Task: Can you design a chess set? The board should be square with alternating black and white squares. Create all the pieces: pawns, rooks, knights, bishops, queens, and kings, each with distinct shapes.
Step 803:
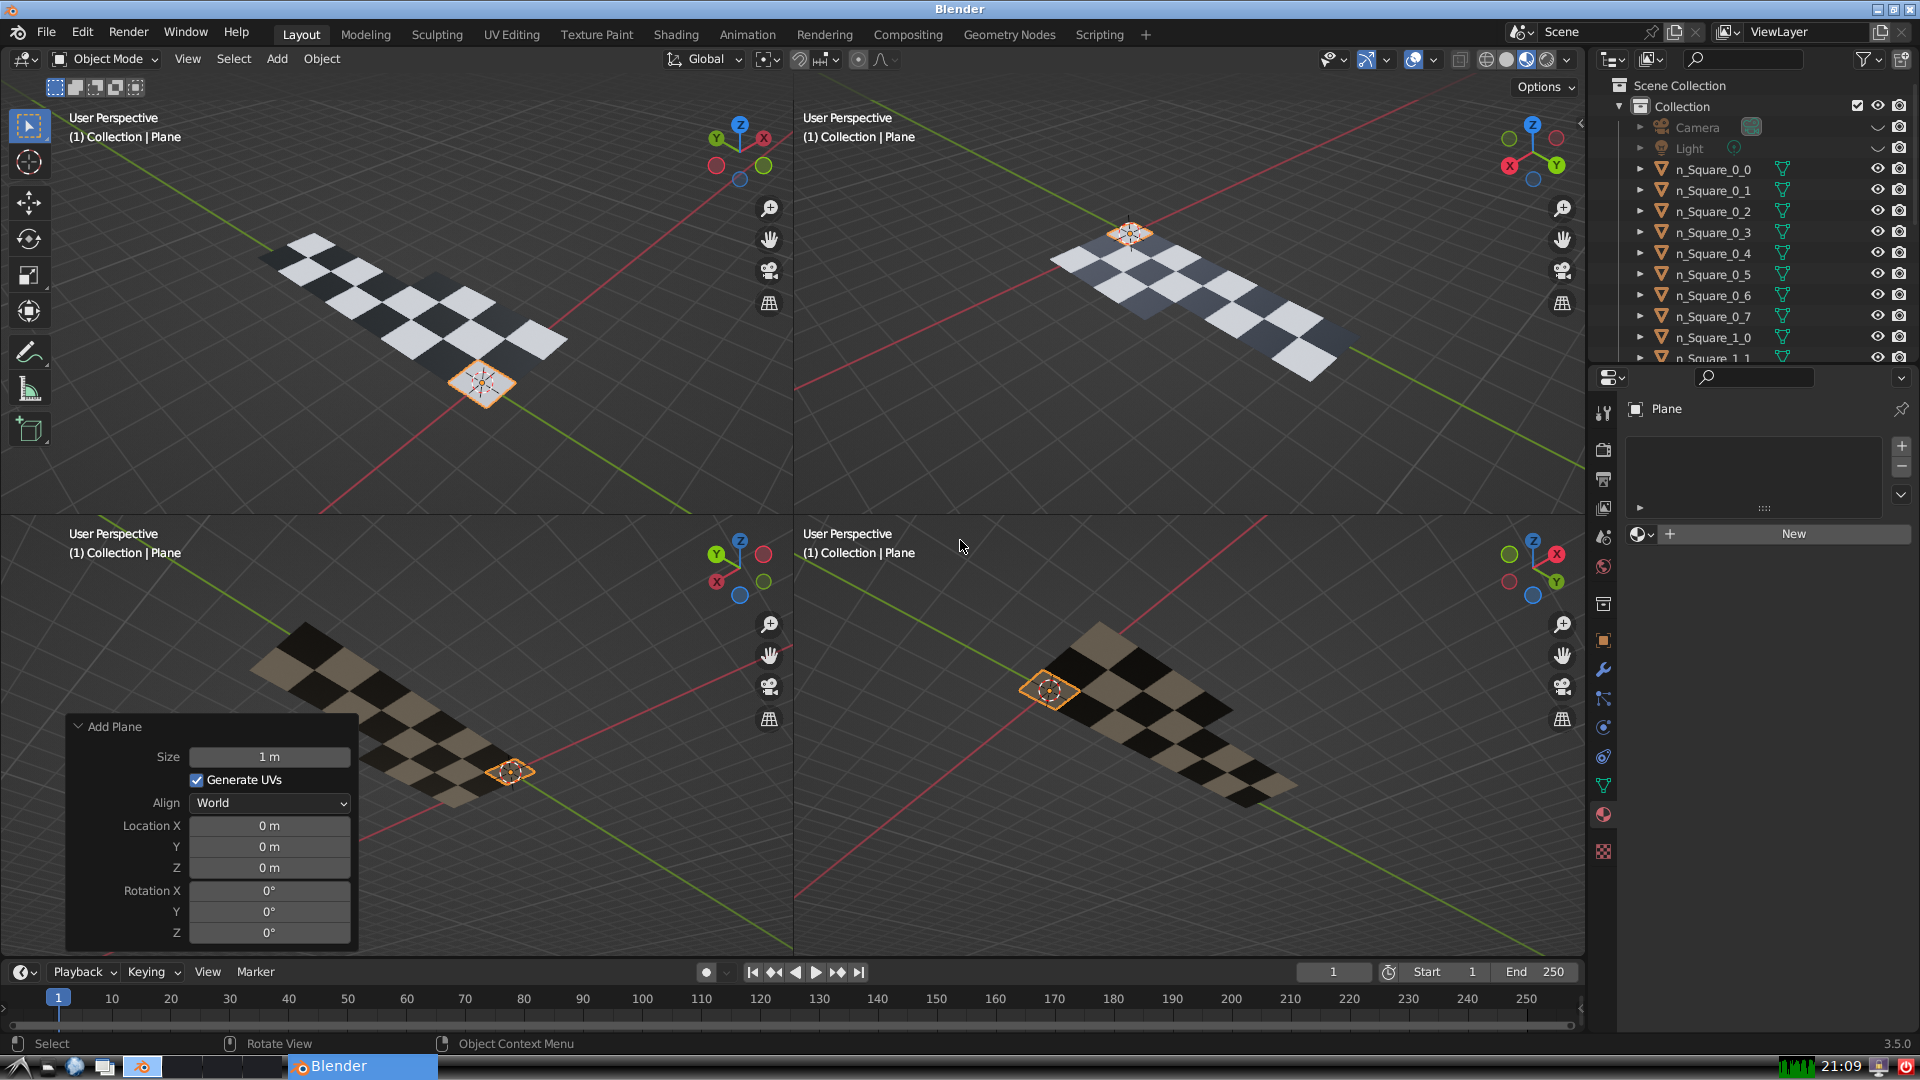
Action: {"key_press": ['Ctrl, Home']}